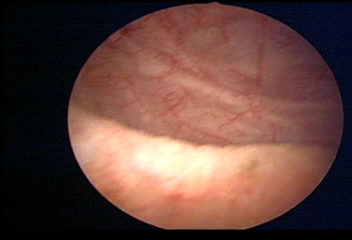
Modality: WLC
Class: Normal mucosa
Bladder cancer association: No